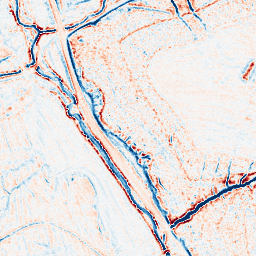
Category: edge_preserving
Decomposition family: bilateral
Decomposition parameters: d: 9
sigma_color: 25
sigma_space: 25
Upsampling method: sinc_hamming
Upsampling parameters: scale: 4
kernel_size: 16
Upsampling scale: 4